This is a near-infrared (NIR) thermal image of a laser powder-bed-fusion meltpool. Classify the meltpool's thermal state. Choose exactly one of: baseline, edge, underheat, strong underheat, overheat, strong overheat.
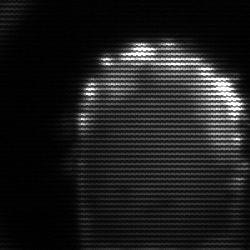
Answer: baseline